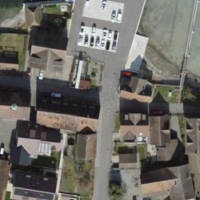
EUNIS habitat code: 55
Species observed at this site:
Vespa crabro
Enallagma cyathigerum
Macroglossum stellatarum
Sturnus vulgaris